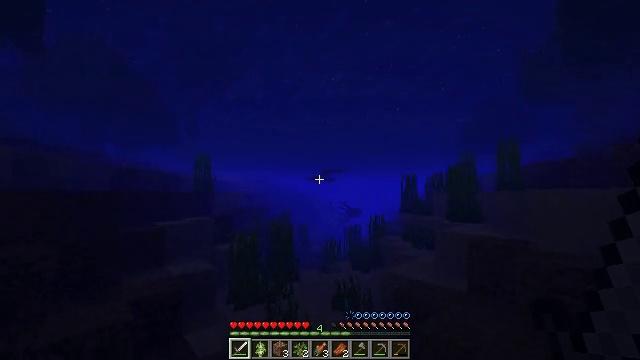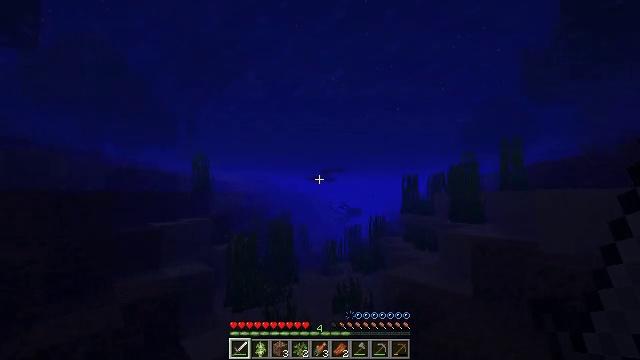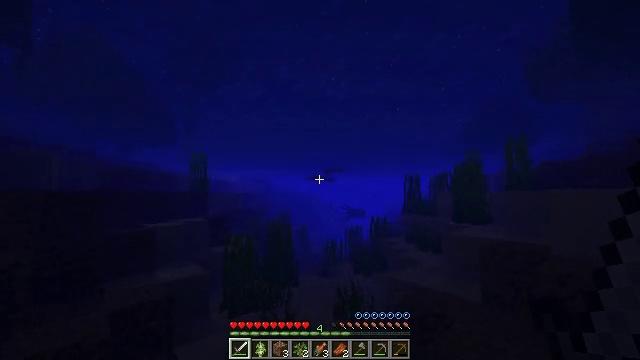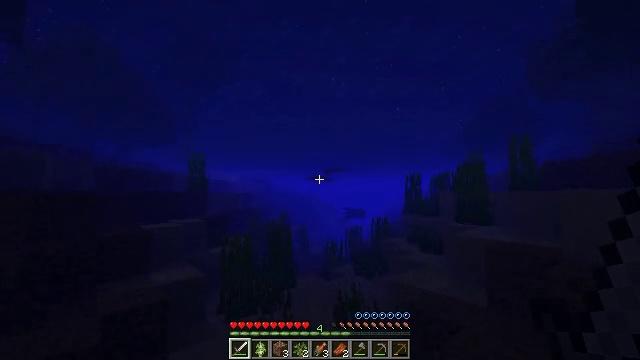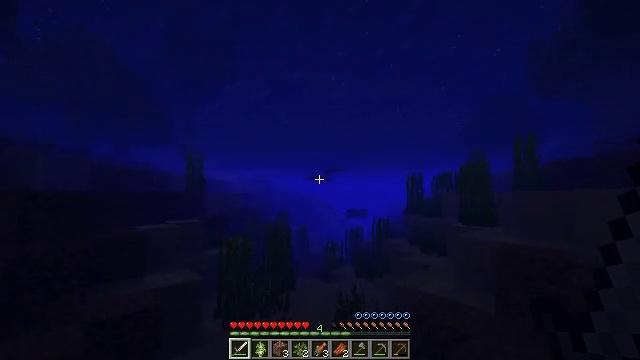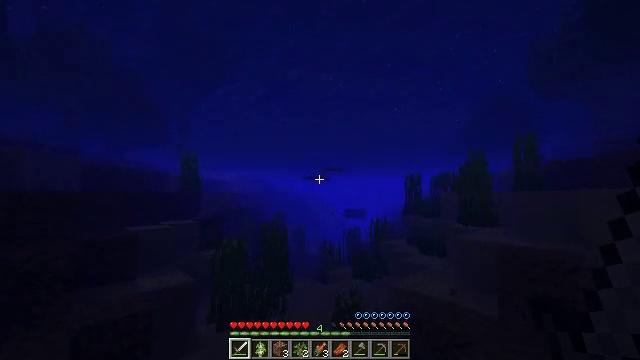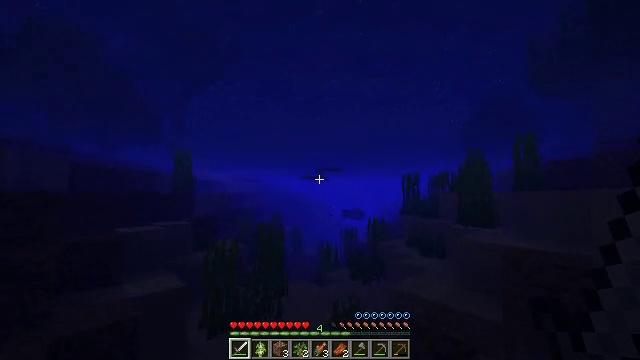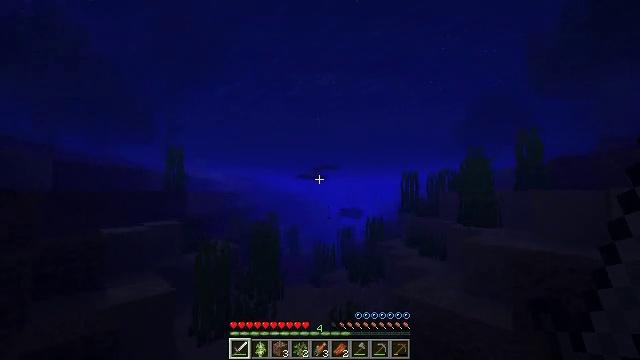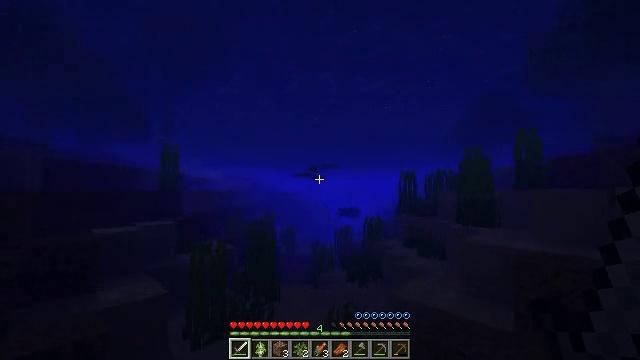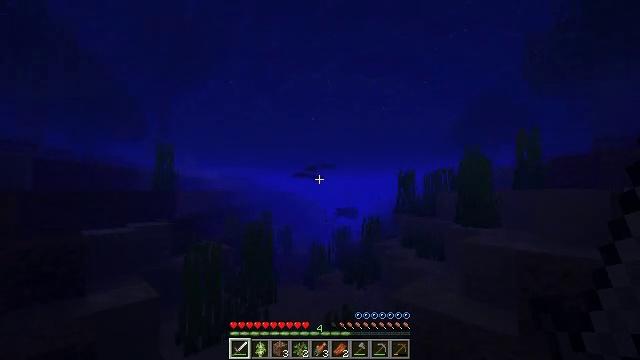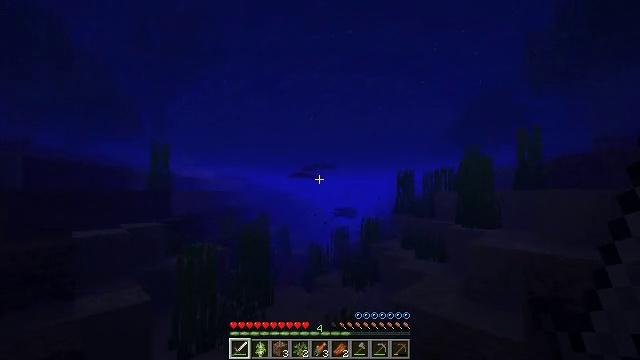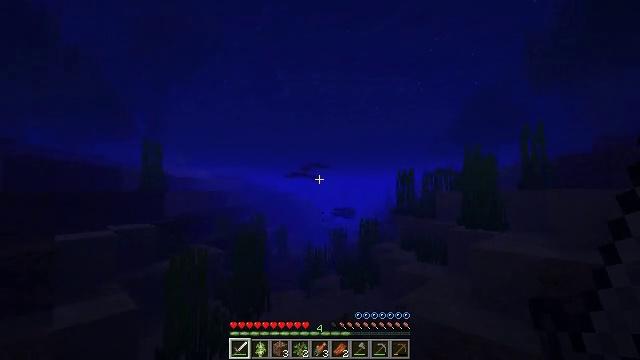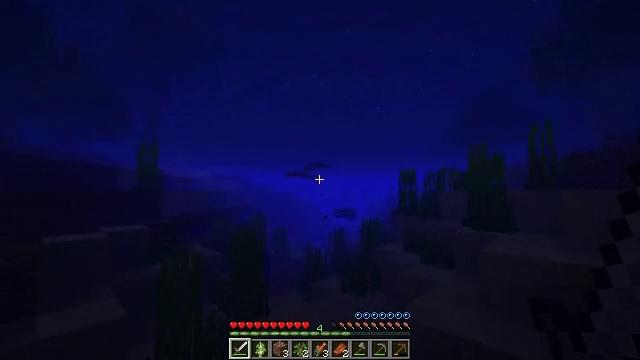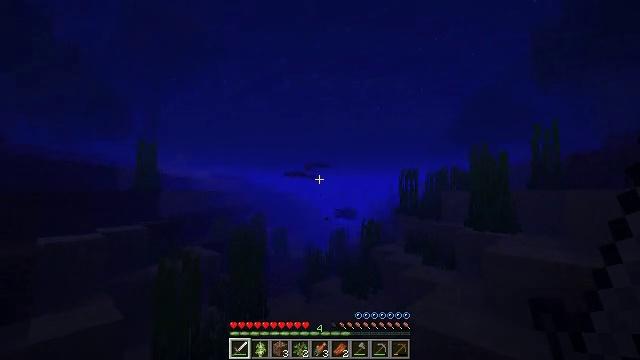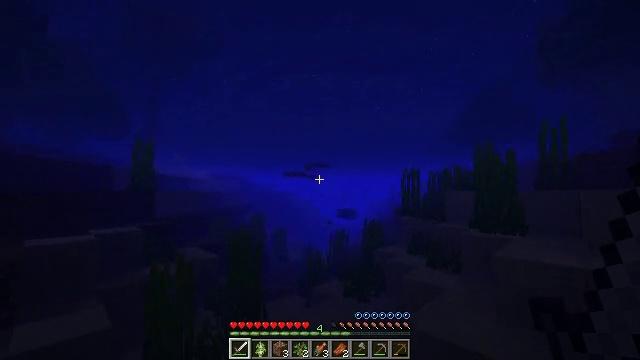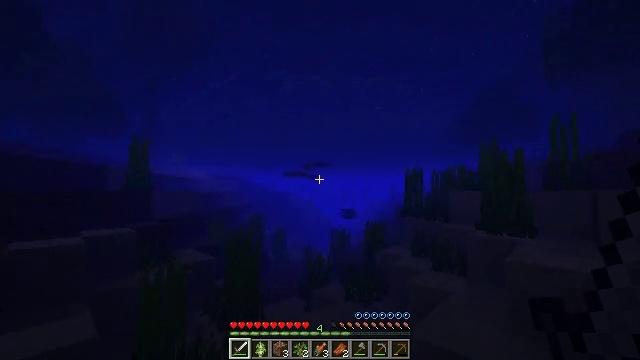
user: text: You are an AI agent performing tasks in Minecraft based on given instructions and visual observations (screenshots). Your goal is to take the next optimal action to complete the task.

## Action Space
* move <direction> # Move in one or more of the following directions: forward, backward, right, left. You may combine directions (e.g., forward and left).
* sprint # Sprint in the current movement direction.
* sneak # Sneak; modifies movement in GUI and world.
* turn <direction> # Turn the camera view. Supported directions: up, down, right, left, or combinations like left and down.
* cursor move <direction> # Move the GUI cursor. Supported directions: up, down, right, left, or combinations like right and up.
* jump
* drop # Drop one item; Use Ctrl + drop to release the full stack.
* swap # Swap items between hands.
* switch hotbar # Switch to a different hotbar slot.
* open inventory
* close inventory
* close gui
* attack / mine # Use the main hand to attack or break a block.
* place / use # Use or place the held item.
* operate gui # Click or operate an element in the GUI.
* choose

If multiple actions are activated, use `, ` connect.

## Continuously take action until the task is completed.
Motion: motion action
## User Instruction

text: Hunt a salmon.
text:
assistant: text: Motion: move forward
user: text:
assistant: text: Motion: move forward
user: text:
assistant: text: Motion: move forward
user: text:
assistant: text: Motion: move forward
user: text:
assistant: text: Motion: move forward
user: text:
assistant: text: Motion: move forward
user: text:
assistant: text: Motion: move forward
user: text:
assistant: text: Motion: move forward
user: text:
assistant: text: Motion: move forward
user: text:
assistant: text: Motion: move forward
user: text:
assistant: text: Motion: move forward
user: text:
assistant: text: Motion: move forward
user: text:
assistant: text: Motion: move forward
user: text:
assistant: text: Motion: move forward
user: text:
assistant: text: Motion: move forward
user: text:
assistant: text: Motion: move forward
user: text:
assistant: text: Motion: move forward
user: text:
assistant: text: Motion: move forward
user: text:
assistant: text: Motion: move forward
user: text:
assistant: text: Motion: move forward
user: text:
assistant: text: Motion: move forward
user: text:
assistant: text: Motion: move forward
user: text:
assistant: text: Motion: move forward
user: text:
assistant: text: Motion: move forward
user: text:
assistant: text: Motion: move forward
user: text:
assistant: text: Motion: move forward
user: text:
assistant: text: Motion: move forward
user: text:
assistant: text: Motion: move forward
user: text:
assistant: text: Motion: move forward
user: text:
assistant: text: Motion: move forward